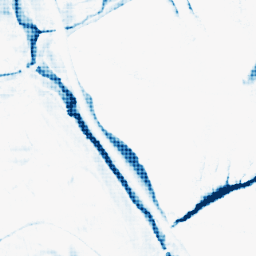
Category: morphological
Decomposition family: morphological_rect
Decomposition parameters: operation: closing
width: 20
height: 10
Upsampling method: sinc_hamming
Upsampling parameters: scale: 8
kernel_size: 8
Upsampling scale: 8